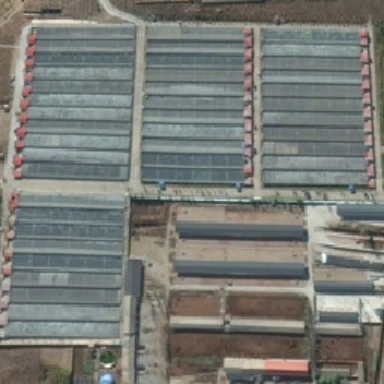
Neat gray buildings lined up in neat rows .